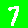
Digit: 7